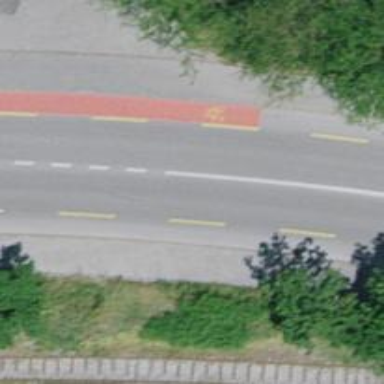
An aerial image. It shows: Secondary road with cycling lane on both sides. The surface of the road is asphalt.